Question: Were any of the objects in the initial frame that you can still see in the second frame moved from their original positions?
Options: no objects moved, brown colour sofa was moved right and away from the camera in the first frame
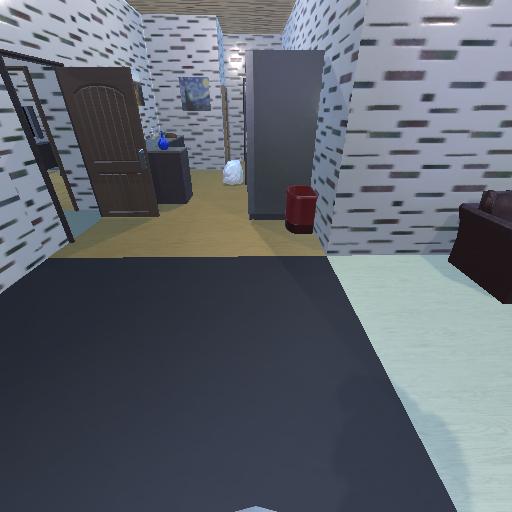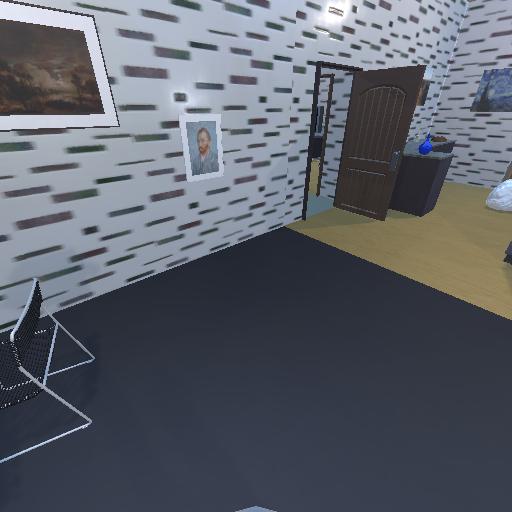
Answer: no objects moved